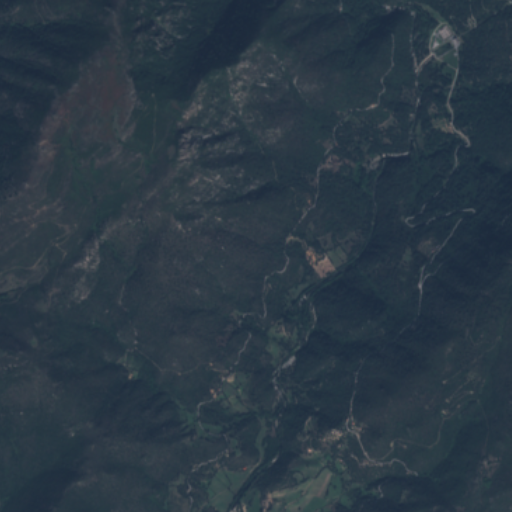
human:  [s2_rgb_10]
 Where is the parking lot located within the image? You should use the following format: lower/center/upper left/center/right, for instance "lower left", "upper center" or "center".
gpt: The parking lot is located in the upper right of the image.
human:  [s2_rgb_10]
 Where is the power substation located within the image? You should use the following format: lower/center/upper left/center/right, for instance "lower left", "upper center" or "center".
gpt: The power substation is located in the upper right of the image.
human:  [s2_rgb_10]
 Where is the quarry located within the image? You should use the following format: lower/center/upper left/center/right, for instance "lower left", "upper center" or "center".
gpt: The quarry is located in the upper center of the image.
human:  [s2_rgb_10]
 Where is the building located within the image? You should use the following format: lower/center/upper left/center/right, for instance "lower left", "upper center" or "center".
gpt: There is no building in the image.